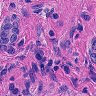
Metastatic tissue present: yes